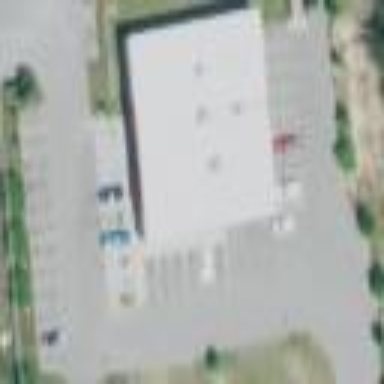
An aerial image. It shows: Parking area.